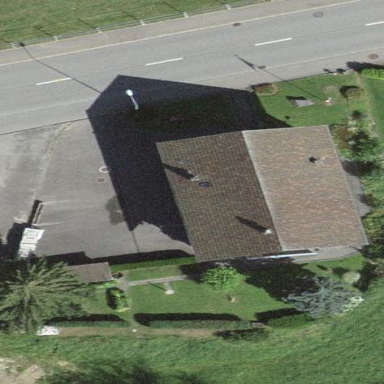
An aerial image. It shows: Detached building.